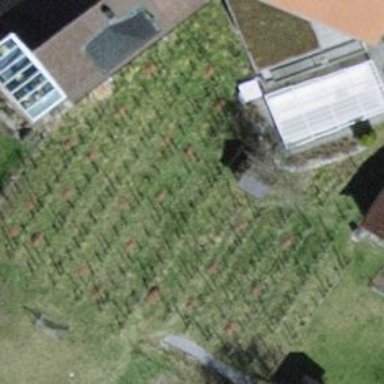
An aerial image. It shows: Vineyard growing grapes.